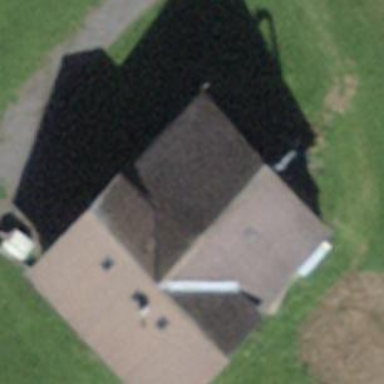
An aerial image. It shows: Farm building.